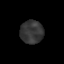
Tissue: prostate
Cell type: T cells
Senescence score: 0.2524
Nuclear area (px): 527
Mean DAPI intensity: 53.643